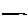
Label: line